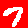
Digit: 7